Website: bh-photo
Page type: customer-info-address
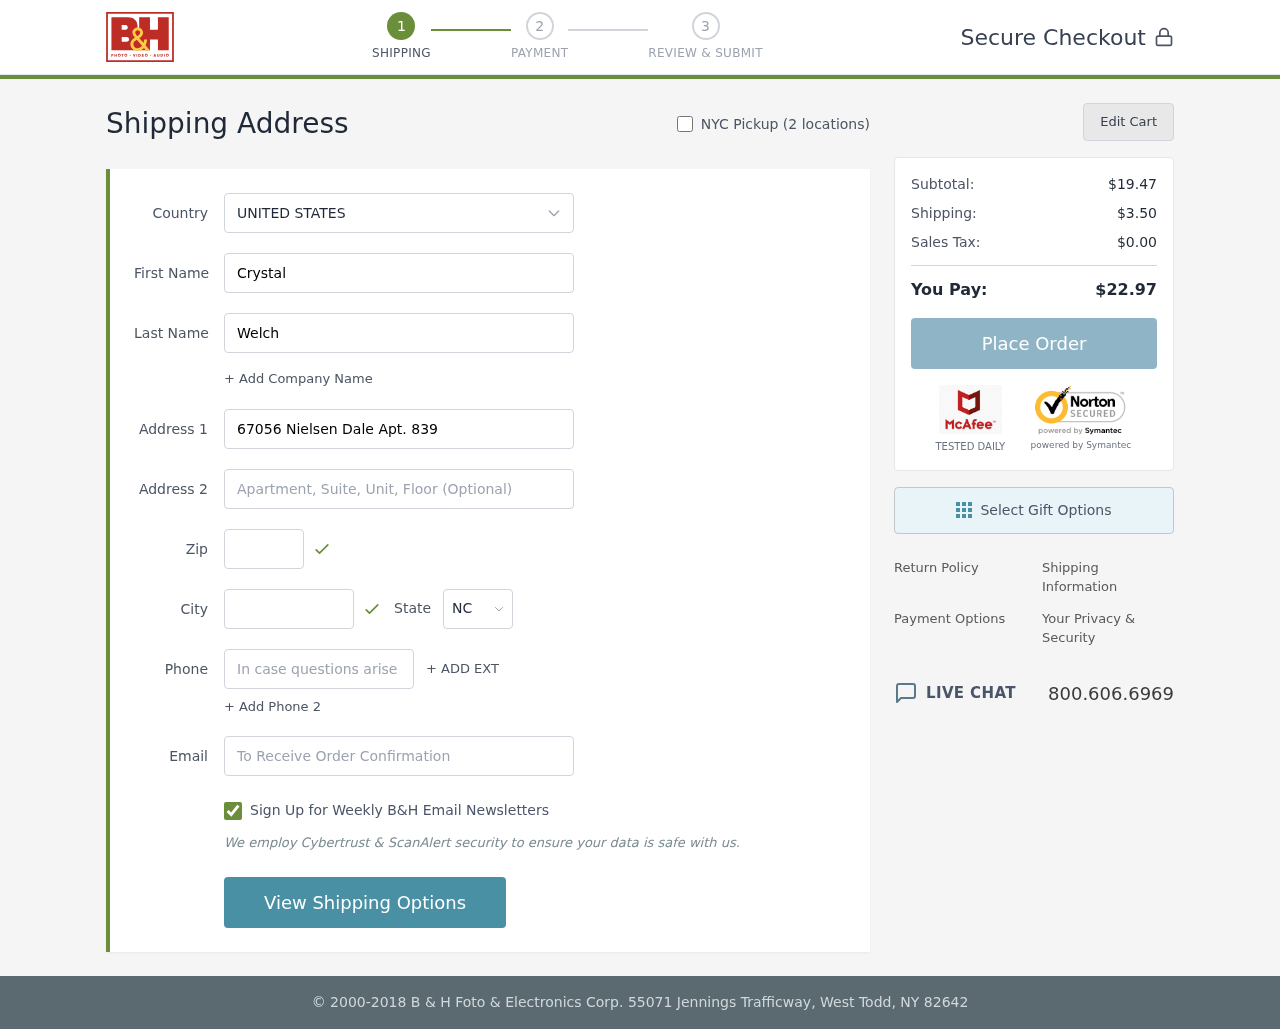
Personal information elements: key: PII_CITY
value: Christopherville
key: PII_COUNTRY
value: United States
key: PII_EMAIL
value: crystalwelch@yahoo.com
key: PII_FIRSTNAME
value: Crystal
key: PII_LASTNAME
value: Welch
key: PII_PHONE
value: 8483888396
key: PII_POSTCODE
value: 92213
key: PII_STATE_ABBR
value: NC
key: PII_STREET
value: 67056 Nielsen Dale Apt. 839
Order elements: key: ORDER_SUBTOTAL
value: $19.47
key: ORDER_SHIPPING_COST
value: $3.50
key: ORDER_TAX
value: $0.00
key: ORDER_TOTAL
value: $22.97